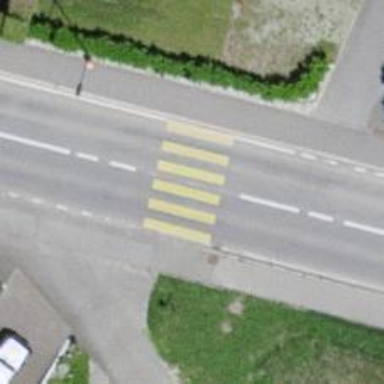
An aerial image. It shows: Zebra crossing on the road.